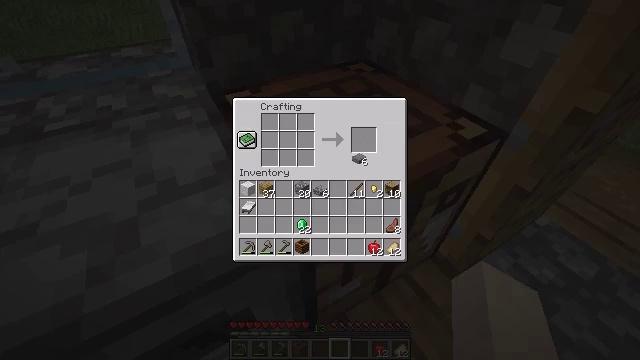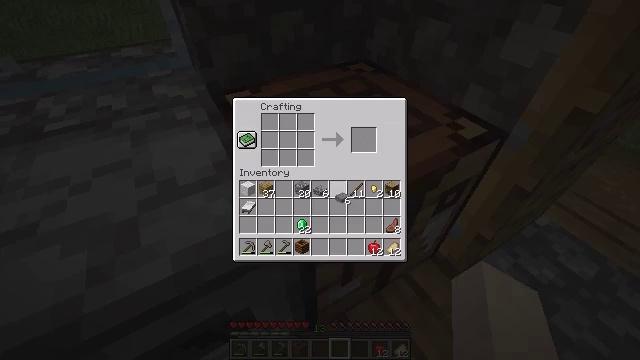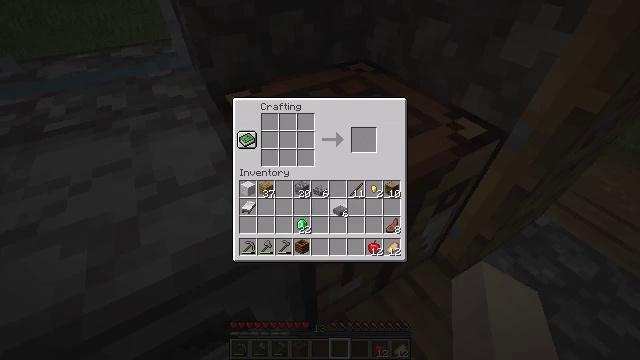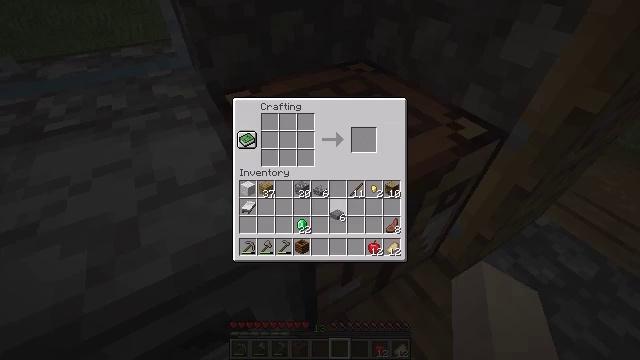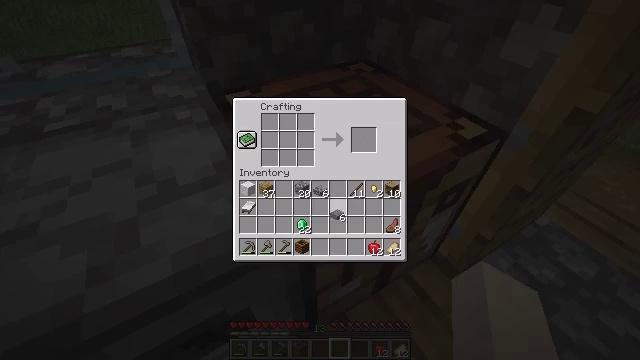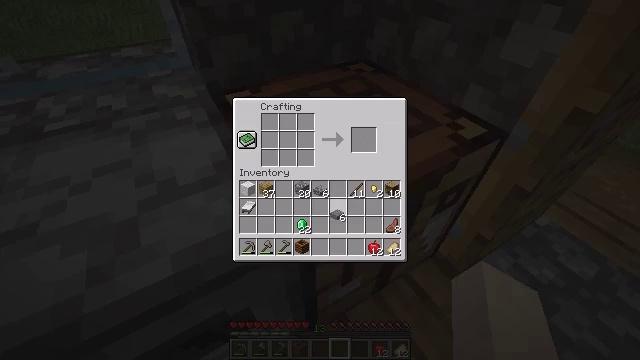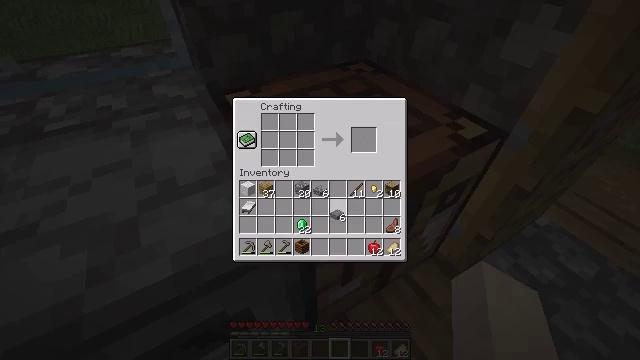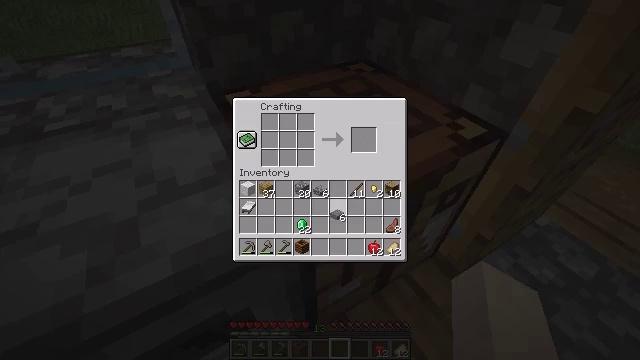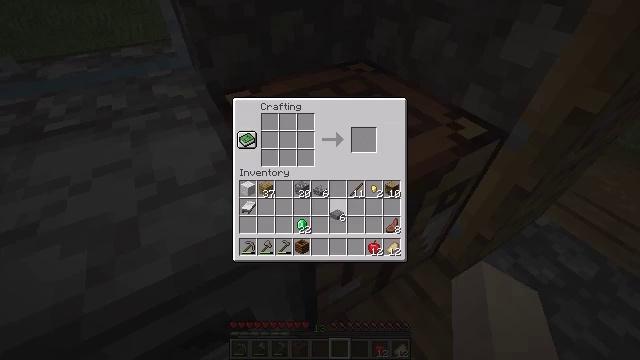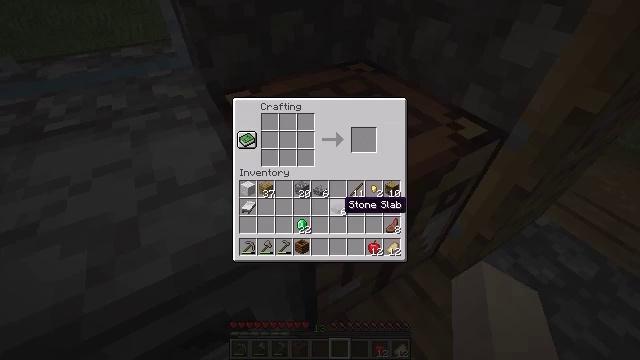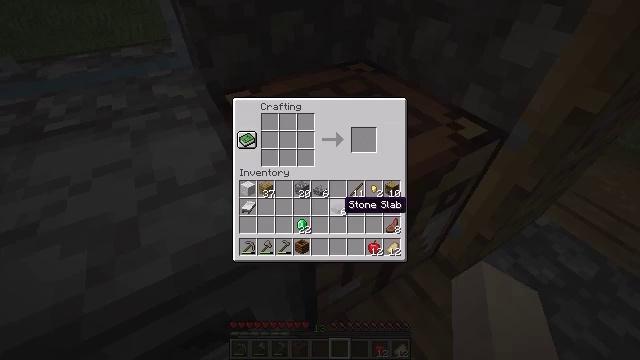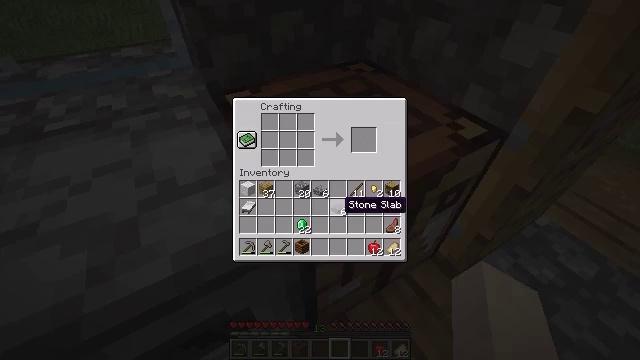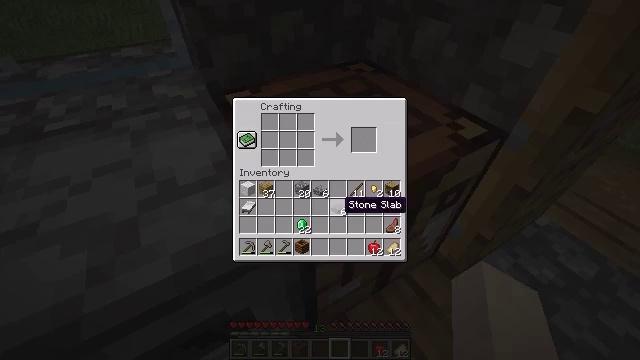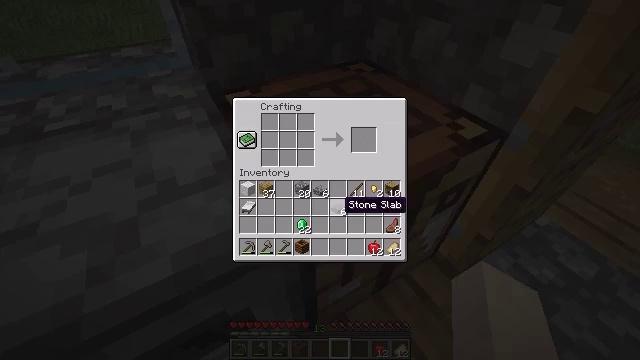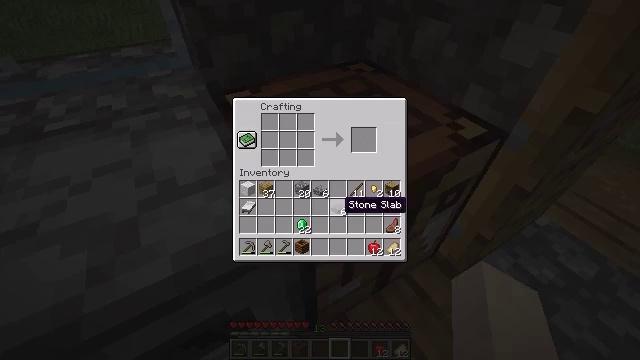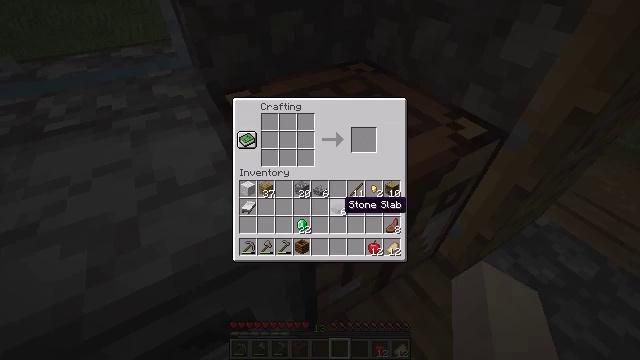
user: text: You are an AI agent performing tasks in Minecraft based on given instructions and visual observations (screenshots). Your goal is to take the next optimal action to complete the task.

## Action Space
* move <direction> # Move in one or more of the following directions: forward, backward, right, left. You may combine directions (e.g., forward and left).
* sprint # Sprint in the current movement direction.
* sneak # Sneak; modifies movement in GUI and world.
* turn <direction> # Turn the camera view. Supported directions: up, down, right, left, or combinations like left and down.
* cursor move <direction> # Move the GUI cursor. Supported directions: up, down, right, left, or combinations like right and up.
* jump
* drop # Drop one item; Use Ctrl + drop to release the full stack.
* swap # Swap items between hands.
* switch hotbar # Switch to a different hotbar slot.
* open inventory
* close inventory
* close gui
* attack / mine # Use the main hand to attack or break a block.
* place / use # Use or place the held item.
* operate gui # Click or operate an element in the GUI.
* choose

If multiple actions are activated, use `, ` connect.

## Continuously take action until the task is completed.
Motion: motion action
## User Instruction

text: Open the crafting table menu to craft a grindstone.
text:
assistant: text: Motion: cursor move left and down, open gui
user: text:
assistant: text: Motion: cursor move down
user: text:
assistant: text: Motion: no_op
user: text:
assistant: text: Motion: no_op
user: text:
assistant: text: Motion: no_op
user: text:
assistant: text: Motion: no_op
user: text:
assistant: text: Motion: operate gui
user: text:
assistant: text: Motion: operate gui
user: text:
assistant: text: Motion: no_op
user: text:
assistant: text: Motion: no_op
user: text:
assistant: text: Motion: no_op
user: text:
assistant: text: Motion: no_op
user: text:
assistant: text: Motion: no_op
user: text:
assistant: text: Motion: no_op
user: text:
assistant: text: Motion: no_op
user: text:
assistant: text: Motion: no_op
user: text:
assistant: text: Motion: no_op
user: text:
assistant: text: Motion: no_op
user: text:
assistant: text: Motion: no_op
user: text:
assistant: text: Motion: no_op
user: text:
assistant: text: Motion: no_op
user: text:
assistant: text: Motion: no_op
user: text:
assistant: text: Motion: no_op
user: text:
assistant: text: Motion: close gui
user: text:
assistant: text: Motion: no_op
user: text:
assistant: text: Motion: no_op
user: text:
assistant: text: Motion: no_op
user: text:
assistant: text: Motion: no_op
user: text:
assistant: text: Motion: no_op
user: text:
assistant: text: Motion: no_op